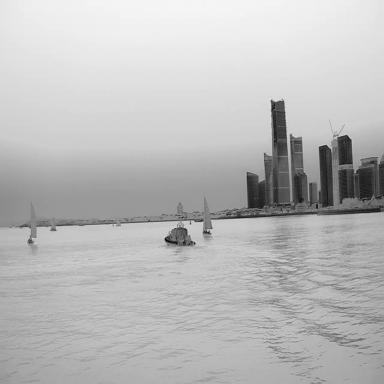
There are six objects shown in the infrared image, including a canoe, four sailboats, and a container_ship.